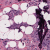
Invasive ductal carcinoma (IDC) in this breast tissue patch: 1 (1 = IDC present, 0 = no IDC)